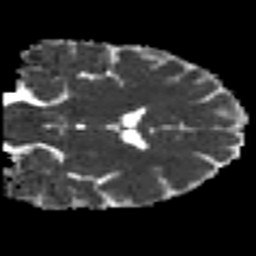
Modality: MD
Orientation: coronal
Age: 48
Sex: male
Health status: ill
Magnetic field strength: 3 T
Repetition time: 9 s
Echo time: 0.093 s